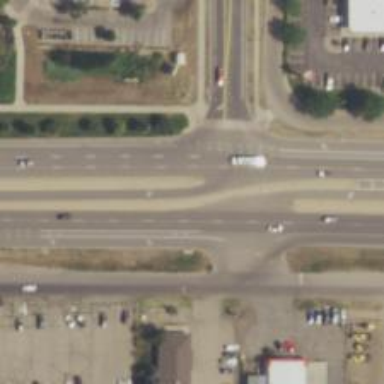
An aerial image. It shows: Trunk link road with asphalt surface graded as grade1.